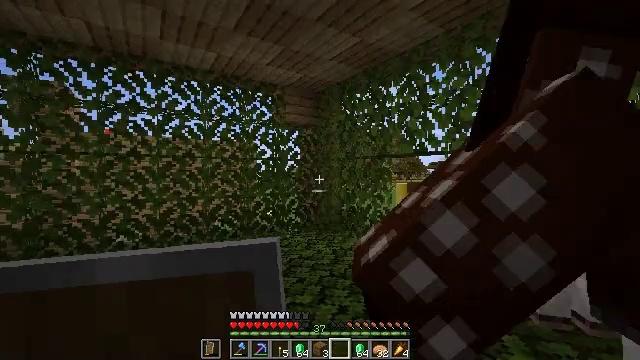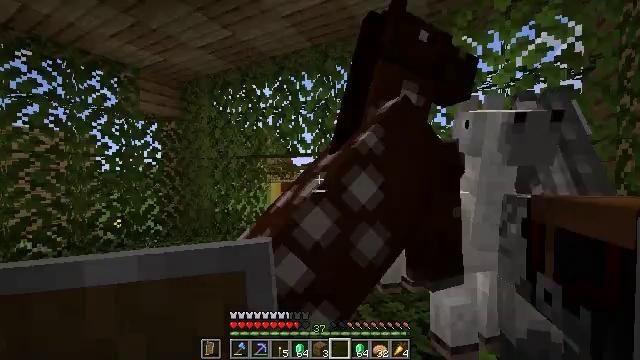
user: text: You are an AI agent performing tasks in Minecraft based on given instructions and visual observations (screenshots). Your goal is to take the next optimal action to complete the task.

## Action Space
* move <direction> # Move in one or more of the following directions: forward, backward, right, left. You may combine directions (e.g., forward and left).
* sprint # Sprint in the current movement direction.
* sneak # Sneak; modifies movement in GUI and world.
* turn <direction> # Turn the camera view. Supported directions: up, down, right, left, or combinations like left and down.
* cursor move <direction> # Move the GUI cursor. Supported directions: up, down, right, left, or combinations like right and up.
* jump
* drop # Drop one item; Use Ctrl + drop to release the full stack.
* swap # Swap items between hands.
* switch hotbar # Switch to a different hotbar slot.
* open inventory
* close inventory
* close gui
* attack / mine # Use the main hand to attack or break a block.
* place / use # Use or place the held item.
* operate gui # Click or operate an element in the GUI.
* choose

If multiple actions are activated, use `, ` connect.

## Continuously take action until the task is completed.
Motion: motion action
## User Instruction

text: Remove birch planks from the inventory.
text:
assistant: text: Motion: turn right
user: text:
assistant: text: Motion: no_op